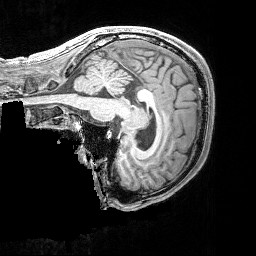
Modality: T1w
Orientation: sagittal
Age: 23
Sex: male
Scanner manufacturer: siemens
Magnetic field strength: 3 T
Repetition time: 2.53 s
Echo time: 0.00326 s